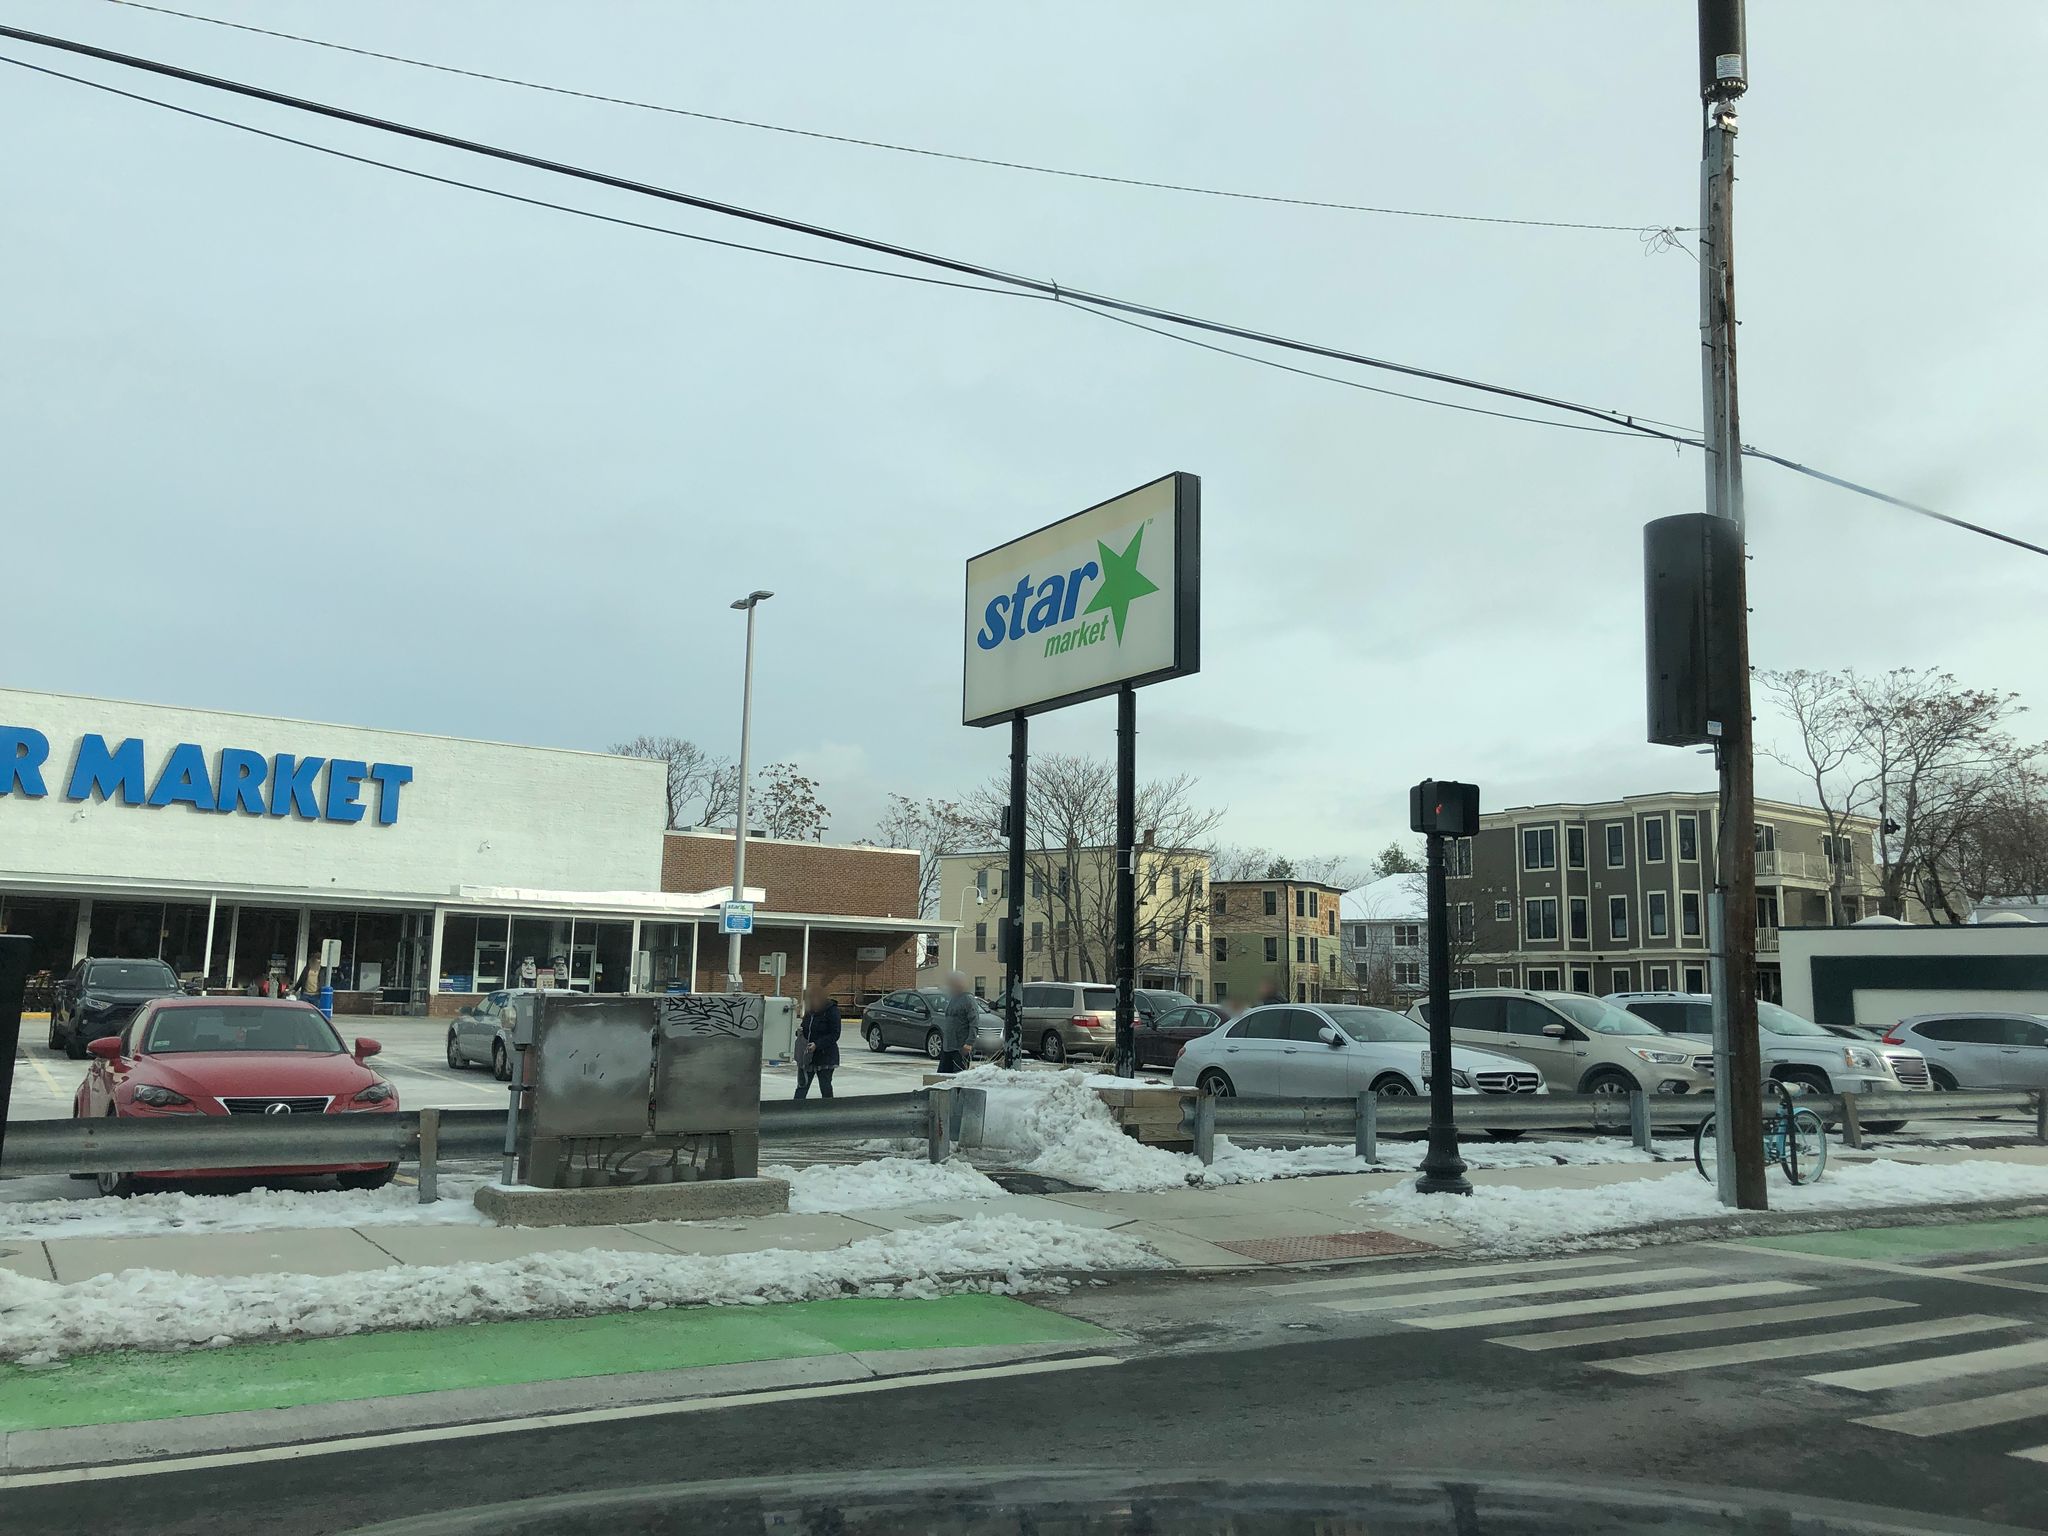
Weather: snowy
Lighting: day
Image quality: good
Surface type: driving surface
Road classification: residential
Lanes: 2
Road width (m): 12.2
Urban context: urban centre
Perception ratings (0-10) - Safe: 4.31, Lively: 3.91, Beautiful: 6.03, Boring: 2.87, Depressing: 7.56, Wealthy: 4.07